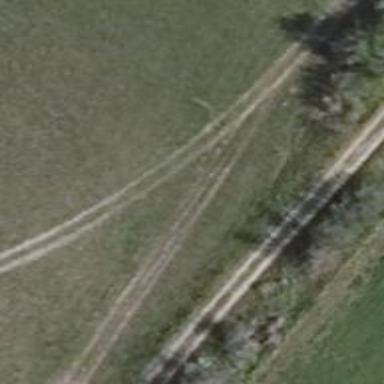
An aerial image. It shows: Track with ground surface of grade 2.